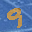
Label: 9